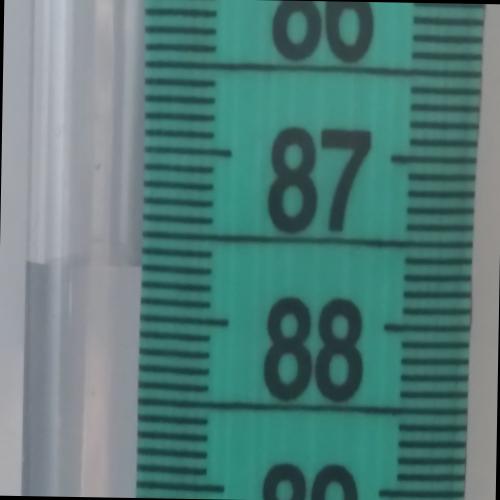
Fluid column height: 87.7 cm